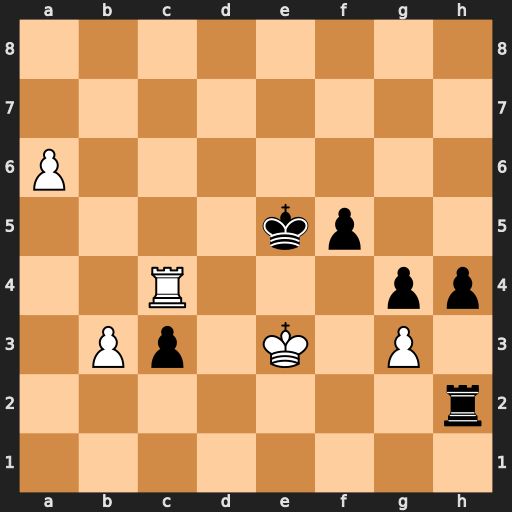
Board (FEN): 8/8/P7/4kp2/2R3pp/1Pp1K1P1/7r/8
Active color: w
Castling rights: -
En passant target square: -
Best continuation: a7 Ra2 Ra4